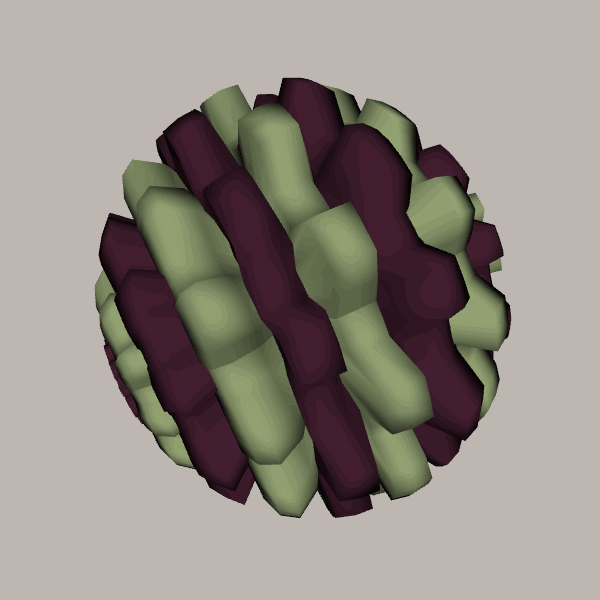
Background: light